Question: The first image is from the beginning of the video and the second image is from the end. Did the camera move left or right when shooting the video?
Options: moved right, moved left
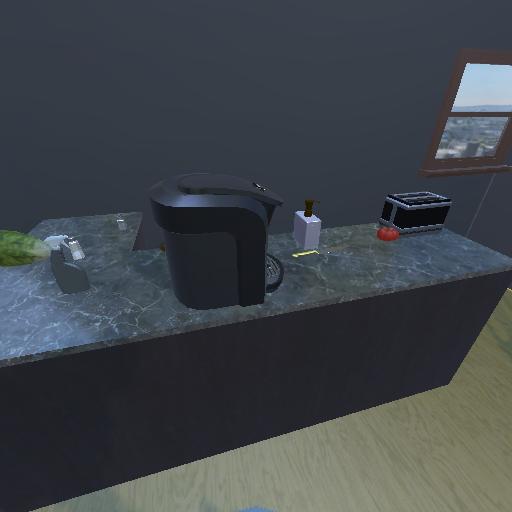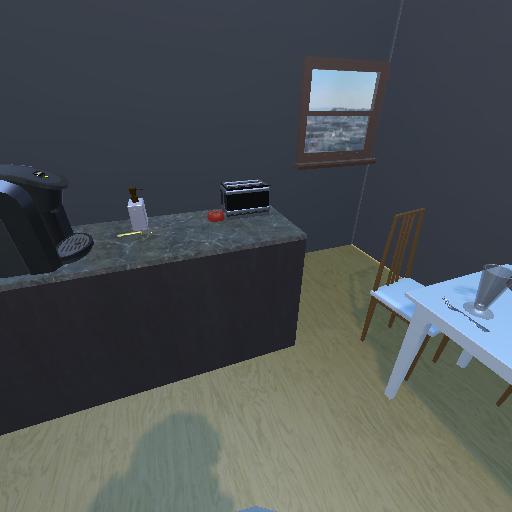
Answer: moved right